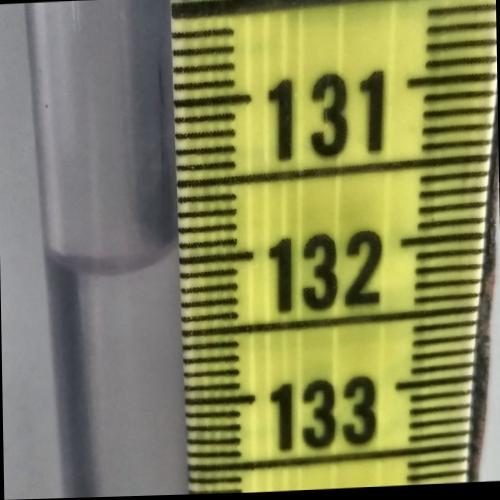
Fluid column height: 132.0 cm